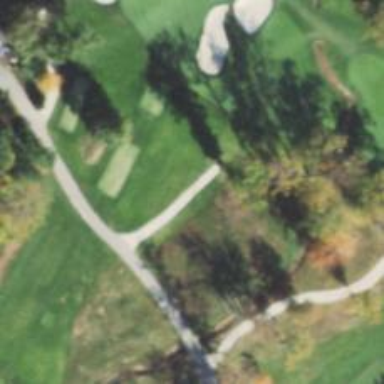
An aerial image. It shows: Path designed for golf carts.